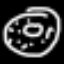
Label: donut